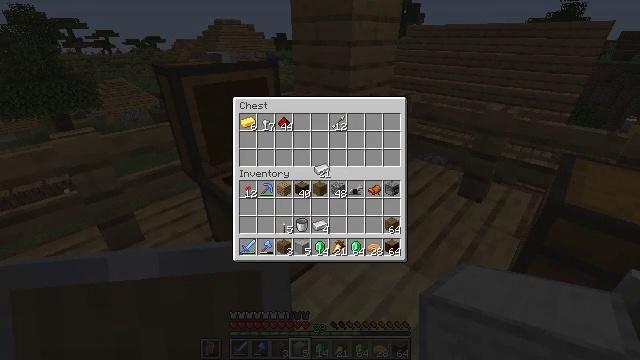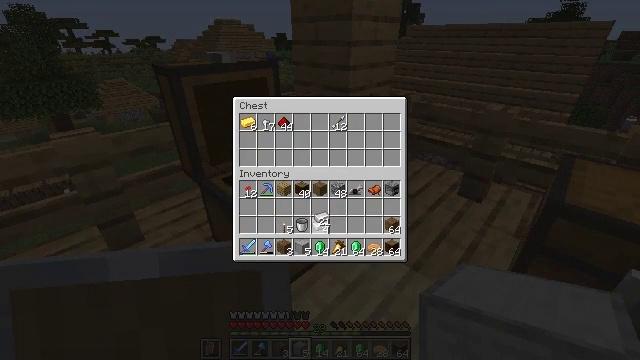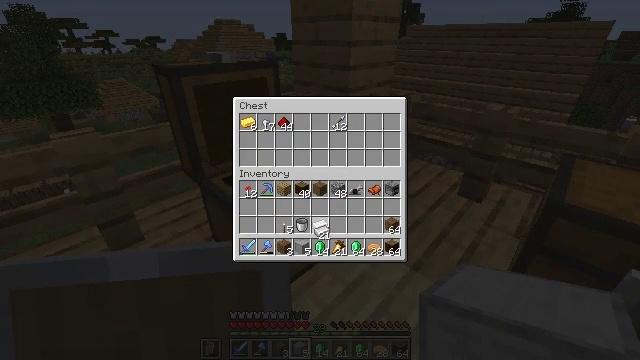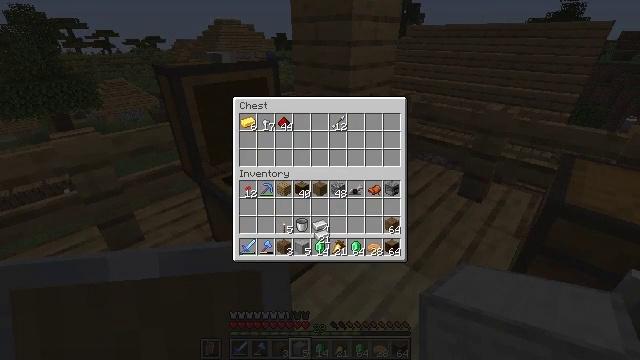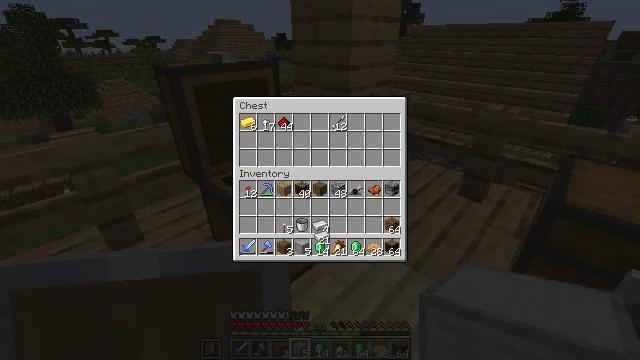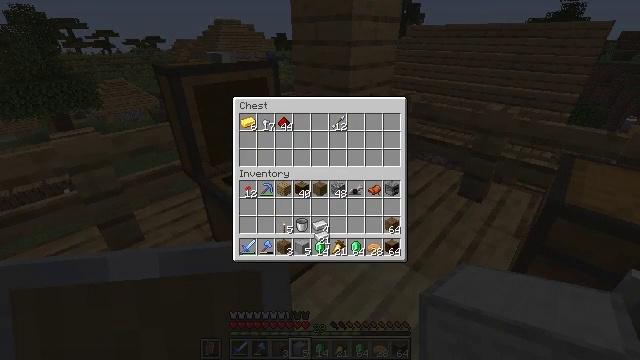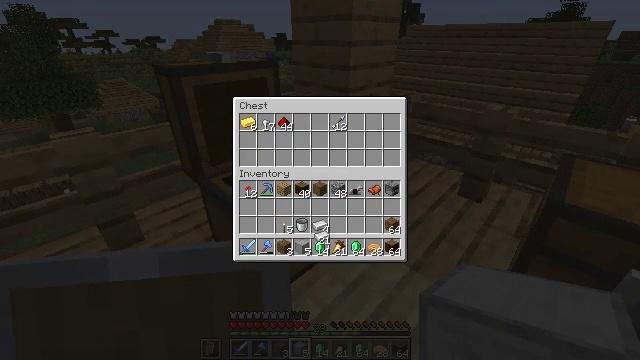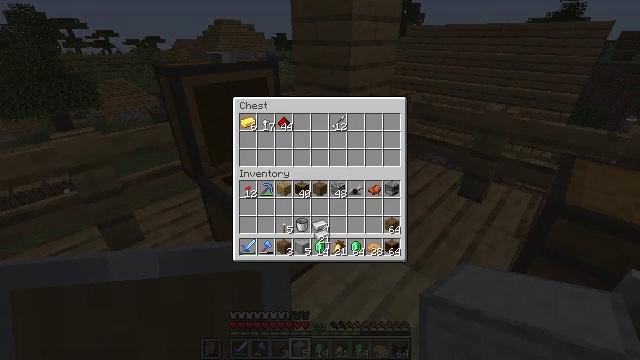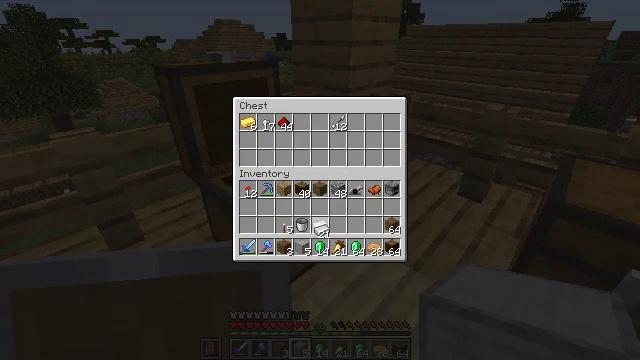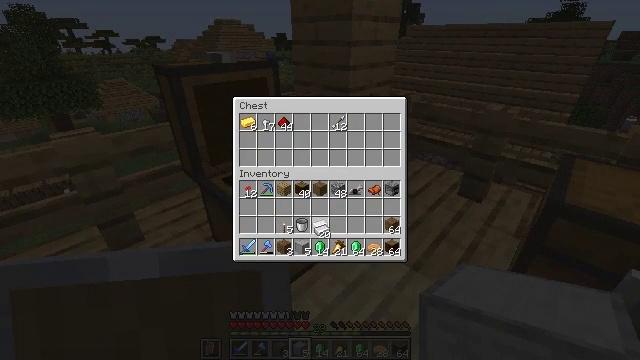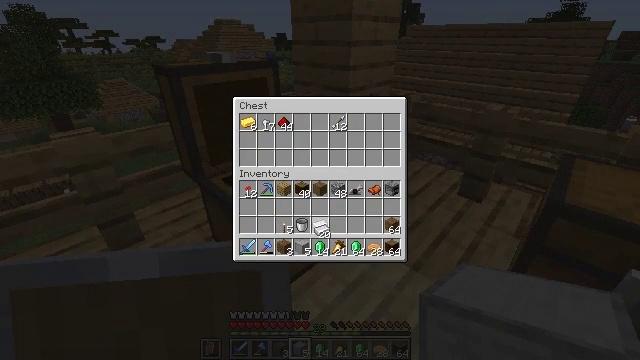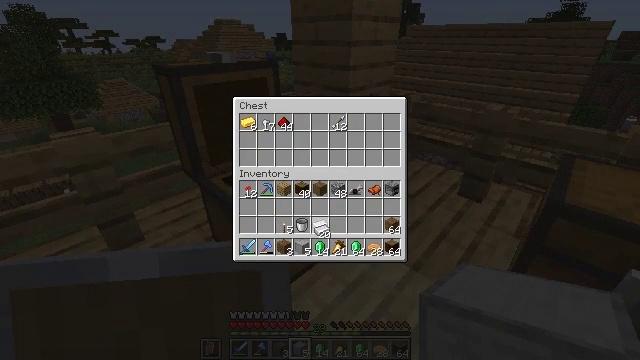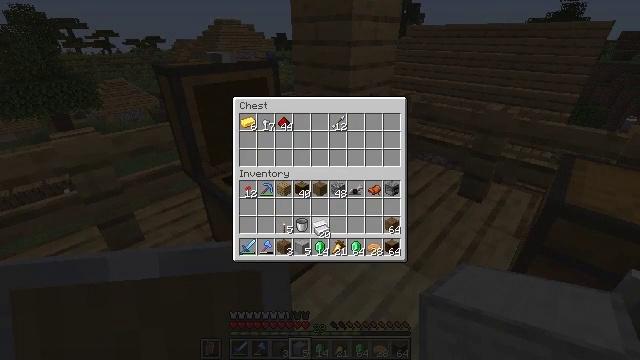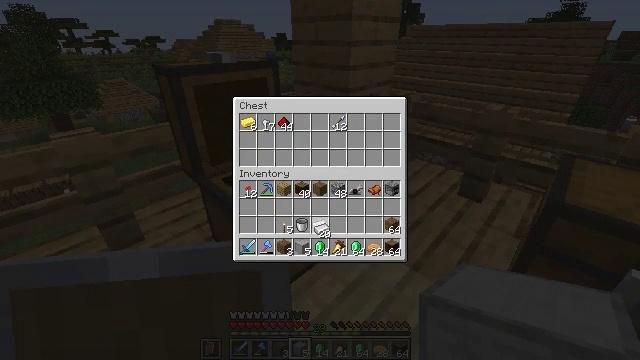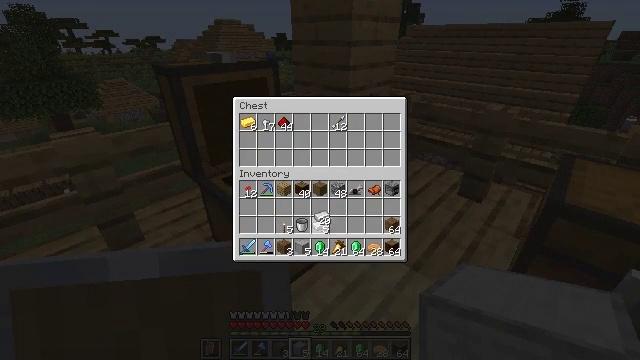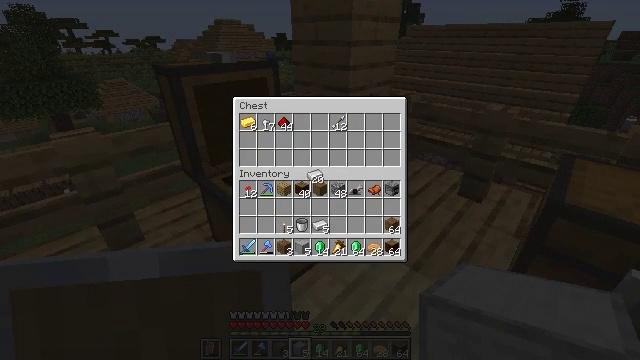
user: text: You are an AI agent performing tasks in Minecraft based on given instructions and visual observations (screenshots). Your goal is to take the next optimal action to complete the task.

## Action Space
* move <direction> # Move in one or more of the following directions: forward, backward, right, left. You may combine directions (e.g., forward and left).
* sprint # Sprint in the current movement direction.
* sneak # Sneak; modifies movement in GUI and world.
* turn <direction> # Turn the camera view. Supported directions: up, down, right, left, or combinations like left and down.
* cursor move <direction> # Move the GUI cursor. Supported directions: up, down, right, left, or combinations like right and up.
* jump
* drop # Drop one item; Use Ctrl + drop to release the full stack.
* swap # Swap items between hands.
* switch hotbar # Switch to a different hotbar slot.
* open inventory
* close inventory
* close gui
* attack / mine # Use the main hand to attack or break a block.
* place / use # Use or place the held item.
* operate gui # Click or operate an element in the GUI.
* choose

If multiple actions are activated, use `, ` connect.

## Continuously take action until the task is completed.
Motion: motion action
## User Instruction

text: Make a blast furnace with a furnace, iron ingots, and smooth stone.
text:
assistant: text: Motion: cursor move down
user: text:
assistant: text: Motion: cursor move down
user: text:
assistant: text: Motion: no_op
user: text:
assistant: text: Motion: no_op
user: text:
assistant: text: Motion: no_op
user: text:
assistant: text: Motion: no_op
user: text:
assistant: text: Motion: choose
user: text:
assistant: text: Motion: choose
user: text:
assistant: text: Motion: no_op
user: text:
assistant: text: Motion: no_op
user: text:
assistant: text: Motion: no_op
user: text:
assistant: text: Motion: no_op
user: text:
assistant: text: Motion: no_op
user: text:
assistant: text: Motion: cursor move up
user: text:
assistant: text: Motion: cursor move up
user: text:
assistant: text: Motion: cursor move left and up
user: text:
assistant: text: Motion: no_op
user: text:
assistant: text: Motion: operate gui
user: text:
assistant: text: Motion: operate gui
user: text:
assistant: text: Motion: no_op
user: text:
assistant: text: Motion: no_op
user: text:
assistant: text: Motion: no_op
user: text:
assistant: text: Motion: no_op
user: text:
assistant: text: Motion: turn right, close gui
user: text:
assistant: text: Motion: turn right and down, open inventory
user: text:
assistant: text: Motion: turn right and down
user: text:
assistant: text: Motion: move forward, turn down
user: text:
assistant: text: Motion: move forward
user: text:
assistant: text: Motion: move forward
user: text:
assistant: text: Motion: move forward, turn left and down